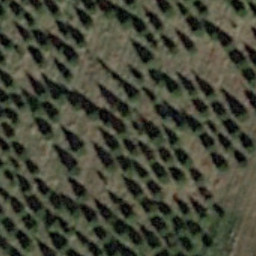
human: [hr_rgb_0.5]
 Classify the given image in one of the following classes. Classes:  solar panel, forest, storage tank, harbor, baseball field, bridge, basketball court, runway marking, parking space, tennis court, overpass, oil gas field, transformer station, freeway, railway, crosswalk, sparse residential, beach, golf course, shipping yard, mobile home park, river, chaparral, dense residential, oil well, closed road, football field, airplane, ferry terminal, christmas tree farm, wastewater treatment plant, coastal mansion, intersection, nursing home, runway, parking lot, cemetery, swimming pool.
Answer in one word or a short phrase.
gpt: christmas tree farm